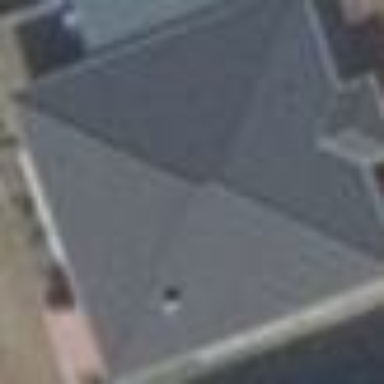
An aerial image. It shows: Residential building with pyramidal roof shape.